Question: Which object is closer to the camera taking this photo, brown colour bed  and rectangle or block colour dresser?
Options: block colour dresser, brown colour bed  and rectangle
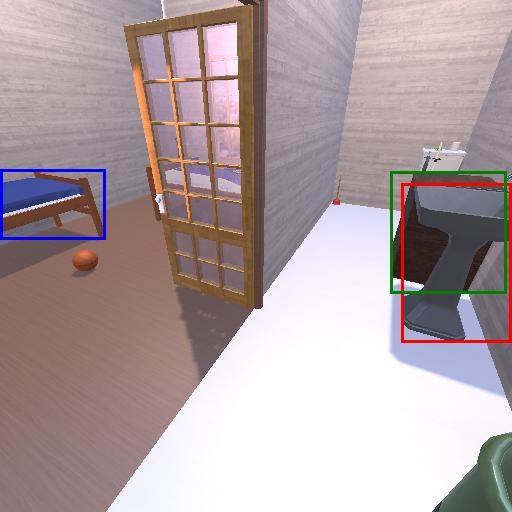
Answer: block colour dresser